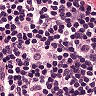
Metastatic tissue present: no